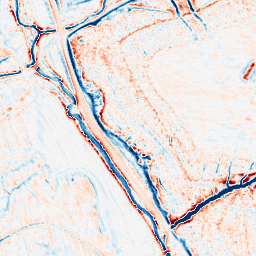
Category: edge_preserving
Decomposition family: anisotropic_diffusion
Decomposition parameters: iterations: 20
kappa: 30
gamma: 0.15
Upsampling method: bspline
Upsampling parameters: scale: 2
Upsampling scale: 2